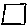
Label: square